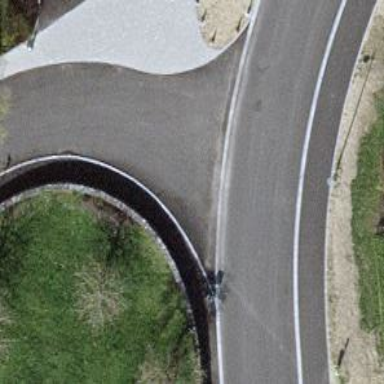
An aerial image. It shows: Zebra crossing on the road.